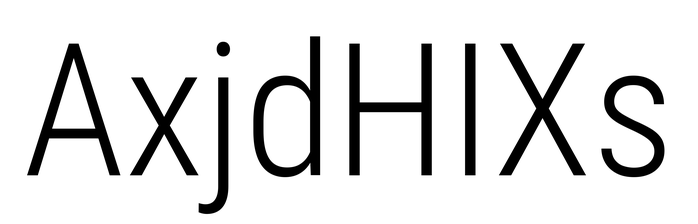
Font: Roboto_Condensed_Light